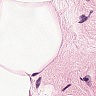
Metastatic tissue present: no